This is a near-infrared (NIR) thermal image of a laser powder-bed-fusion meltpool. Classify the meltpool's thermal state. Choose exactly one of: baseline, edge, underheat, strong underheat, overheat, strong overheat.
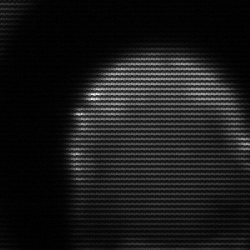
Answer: edge